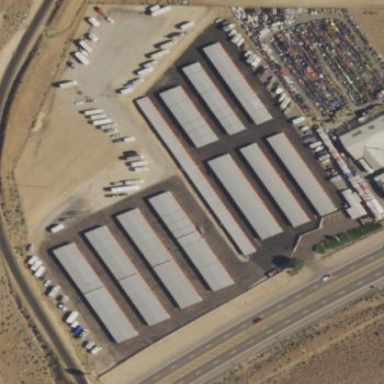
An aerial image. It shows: Commercial area with storage rental shop.